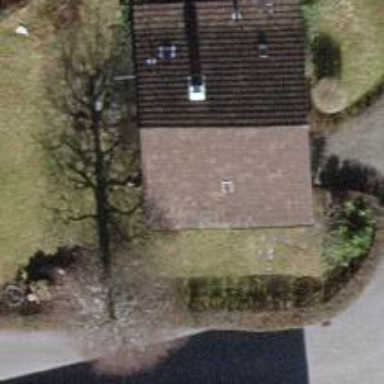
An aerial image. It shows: Simple and straightforward house.